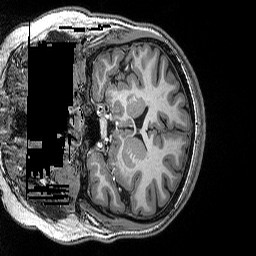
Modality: T1w
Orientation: coronal
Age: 19
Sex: female
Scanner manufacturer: siemens
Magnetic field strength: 3 T
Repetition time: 2.5 s
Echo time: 0.00343 s